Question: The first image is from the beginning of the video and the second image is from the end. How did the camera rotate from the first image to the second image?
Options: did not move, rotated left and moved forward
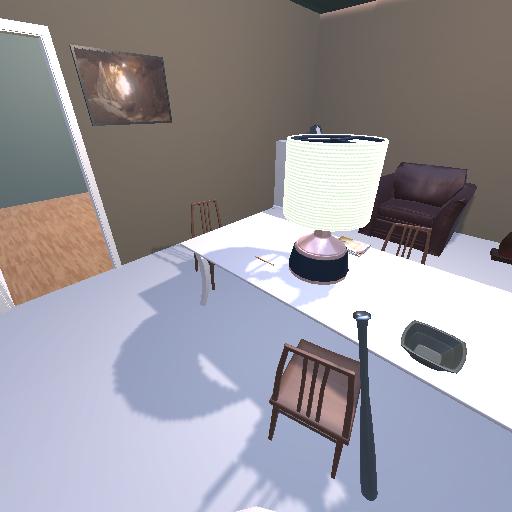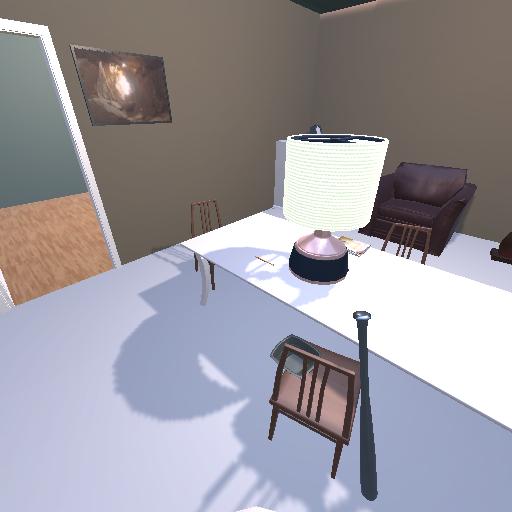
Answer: did not move